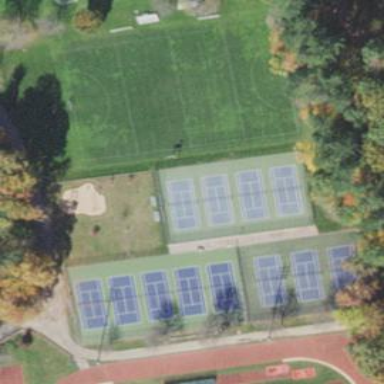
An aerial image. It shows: Tennis court in leisure pitch.